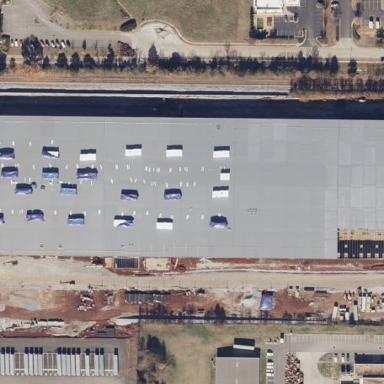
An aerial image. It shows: Warehouse.